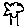
Label: tree